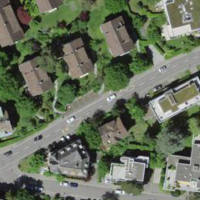
EUNIS habitat code: 55
Species observed at this site:
Veronica arvensis
Asplenium ruta-muraria
Taraxacum officinale
Plantago major